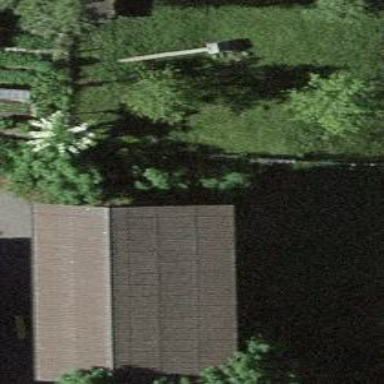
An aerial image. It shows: Shed building.